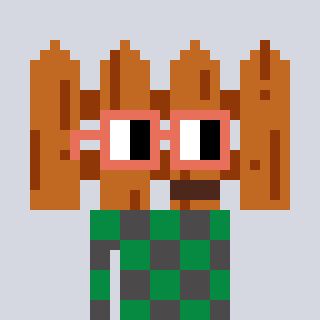
a pixel art character with square orange glasses, a fence-shaped head and a grayscale-colored body on a cool background